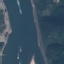
Label: River